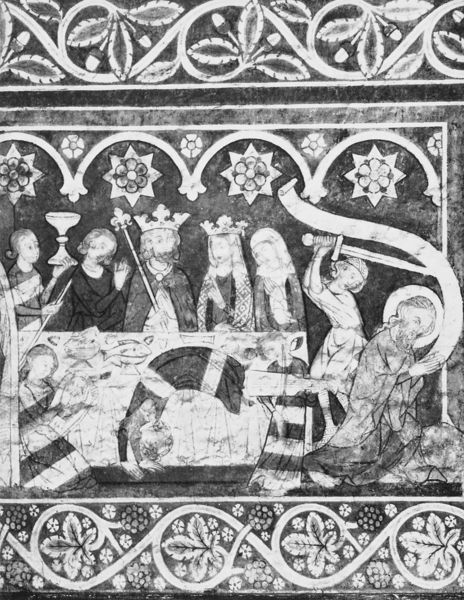
Titel: Kloster Wienhausen (Zisterzienserkloster)
Standort: Wienhausen (EU - D - Nds)
Schlagwörter: blätter, frauen, damen, männer, schwarz, band, enthauptung, henker, johannes, köpfen, salome, kelch, krone, bogen, stab, schwer, könig, tafel, foto, becher, sterne, schwert, mosaik, beten, mahl, intarsien, fisch, heiligenschein, heiliger, schriftrolle, königin, heilige, fresko, petrus, musikant, zepter, testament, szepter, gral, schwet, kônig, wschwert